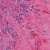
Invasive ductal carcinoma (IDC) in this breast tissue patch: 0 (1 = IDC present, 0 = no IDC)